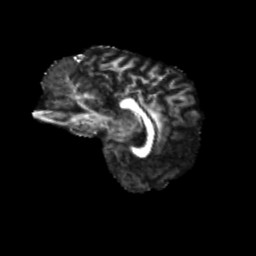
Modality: FA
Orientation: sagittal
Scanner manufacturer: siemens
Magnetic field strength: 3 T
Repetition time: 4 s
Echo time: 0.0594 s